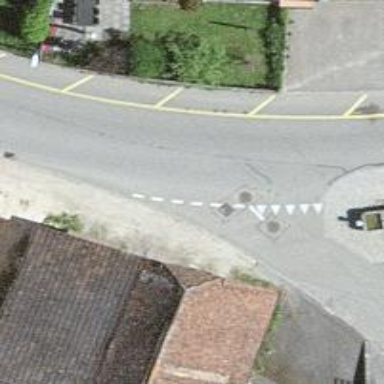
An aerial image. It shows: Bus stop along the road.